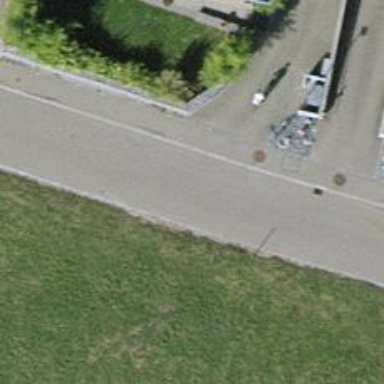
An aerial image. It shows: Residential road with asphalt surface. There is sidewalk on the left side.